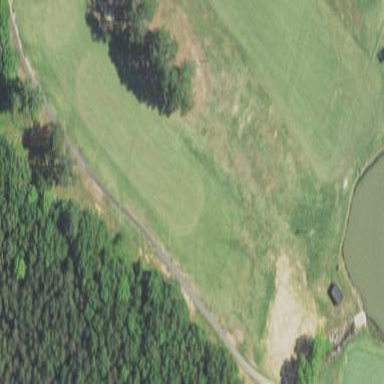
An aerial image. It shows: Scenic golf fairway.